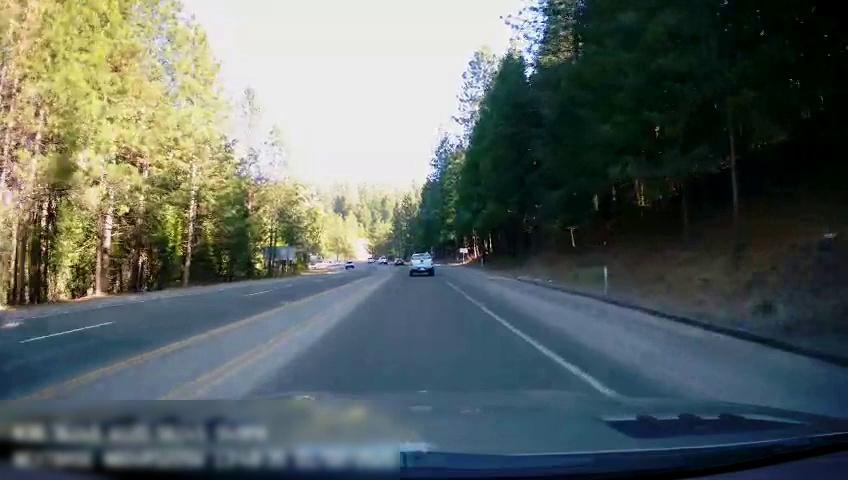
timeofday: Day
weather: Sunny
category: Drivable Space
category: Vehicles | Car
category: Vehicles | Truck
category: Lanes | Alternate Lane
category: Lanes | Current Lane
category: Lanes | Current Lane
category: Lanes | Opposite Lane